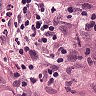
Metastatic tissue present: yes